Question: i was doing this implementation with into my Nuxt app.
I tried the <URL> package, and it didn't work, the package's site itself is down -.-! i import it and use it as a plugins and so on, i did , i even tried to use '<VueFbCustomerChat />' and '<vue-fb-customer-chat />' as extra too, but nothing seem to work!
Moreover, i tried to use it as a static file by creating a static file called 'fb-sdk.js' and successfully deploy it:
'''
window.fbAsyncInit = function() {
FB.init({
xfbml: true,
version: "v6.0"
})
}
;(function(d, s, id) {
var js,
fjs = d.getElementsByTagName(s)[0]
if (d.getElementById(id)) return
js = d.createElement(s)
js.id = id
js.src = "https://connect.facebook.net/en_US/sdk/xfbml.customerchat.js"
fjs.parentNode.insertBefore(js, fjs)
})(document, "script", "facebook-jssdk")
'''

but i got this error when begin to chat using it:
'''
ErrorUtils caught an error:
a.substr is not a function. [Caught in: React reported an error]
Subsequent errors won't be logged; see https://fburl.com/debugjs.
'''
The chat box came up and disappear, then it was no longer clickable @@
So please help me adding into , is there a package? a step-by-step tutorial?
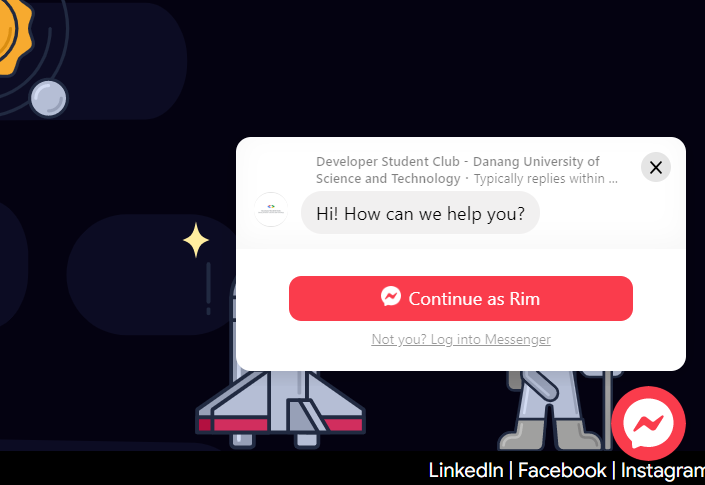
Answer: <URL> works, but the URL page must be https, for that reason it just works in production mode.